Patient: sex M, age 65
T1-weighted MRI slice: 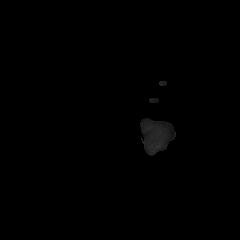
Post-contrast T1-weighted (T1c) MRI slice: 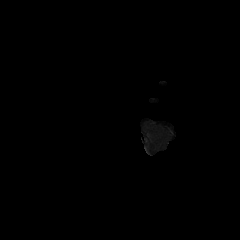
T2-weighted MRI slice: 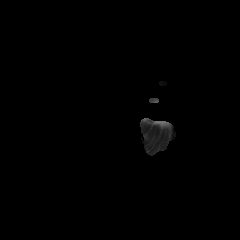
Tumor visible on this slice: no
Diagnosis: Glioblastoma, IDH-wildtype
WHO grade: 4